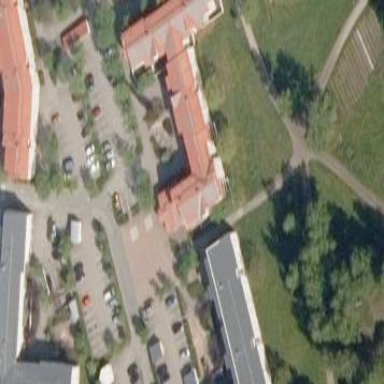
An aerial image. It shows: Gabled roof adorns the apartments building.